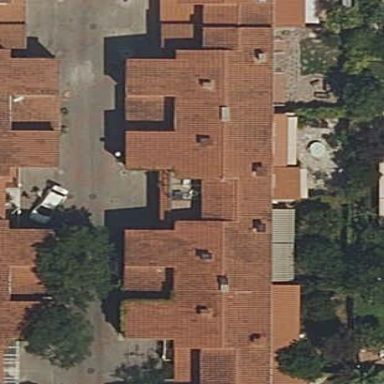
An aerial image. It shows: Terrace building.